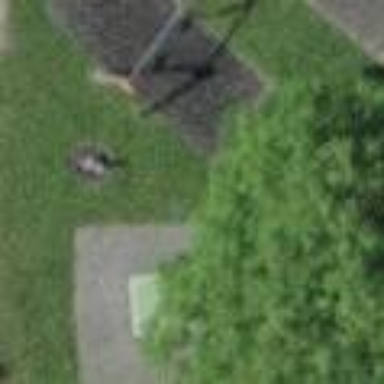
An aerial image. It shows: Playground area for leisure activities on the land.